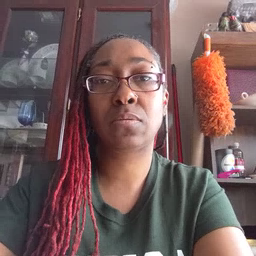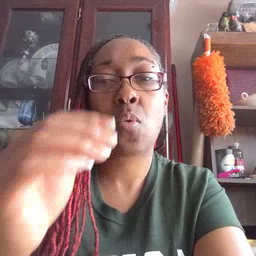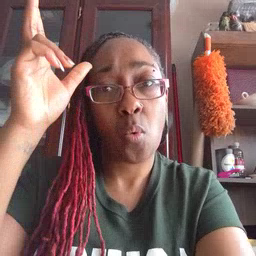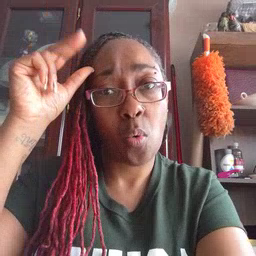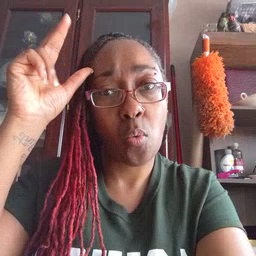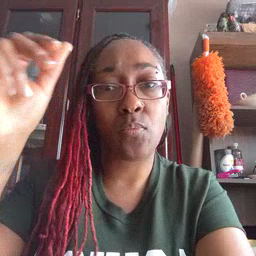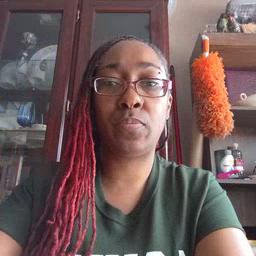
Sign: horse